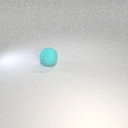
large cyan rubber sphere